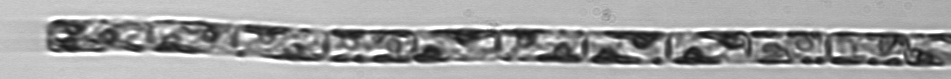
Label: Guinardia_delicatula